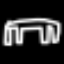
Label: bed